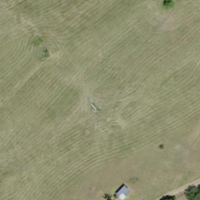
EUNIS habitat code: 26
Species observed at this site:
Felis catus